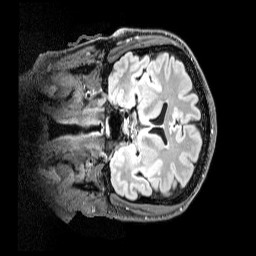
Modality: T2w
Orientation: coronal
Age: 56
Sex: male
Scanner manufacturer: siemens
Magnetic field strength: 3 T
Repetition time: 5 s
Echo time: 0.394 s